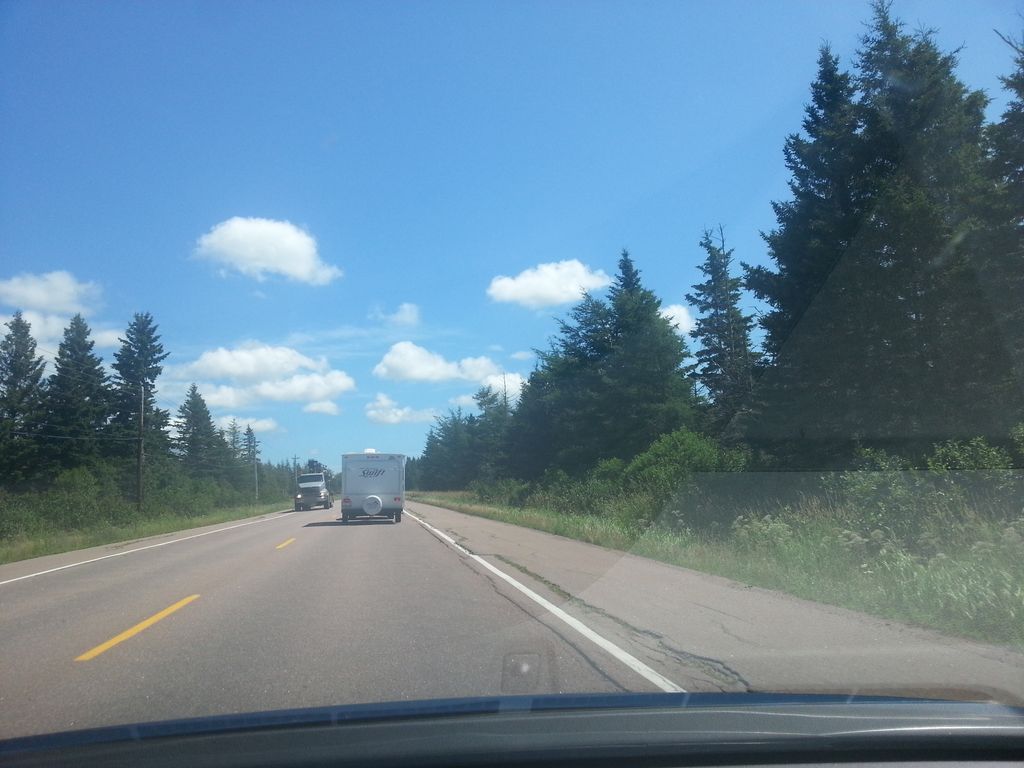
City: charlottetown